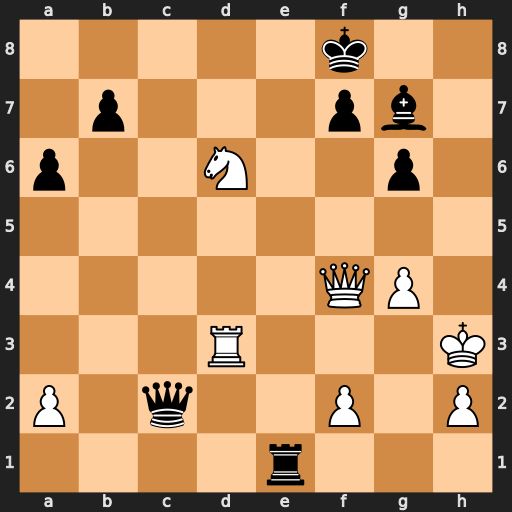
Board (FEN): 5k2/1p3pb1/p2N2p1/8/5QP1/3R3K/P1q2P1P/4r3
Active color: w
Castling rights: -
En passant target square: -
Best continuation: Qxf7#